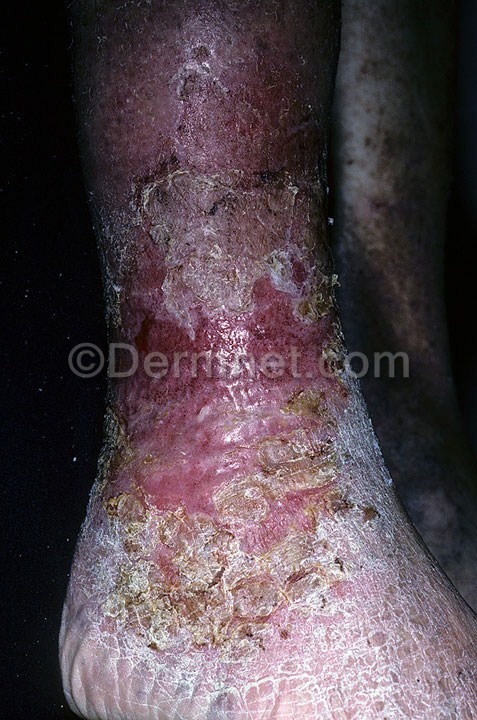
Disease: Eczema Photos